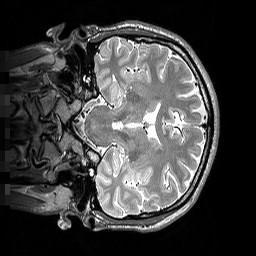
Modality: T2w
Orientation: coronal
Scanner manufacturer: siemens
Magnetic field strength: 3 T
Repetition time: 2.5 s
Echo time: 0.206 s